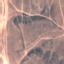
Land use / land cover: HerbaceousVegetation